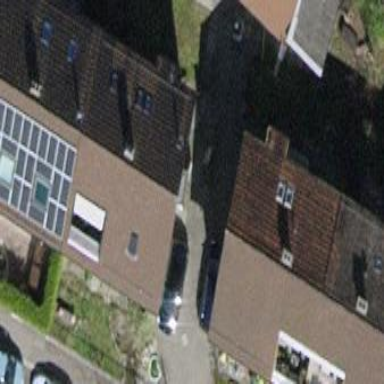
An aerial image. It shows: House with gabled roof that runs across the building.